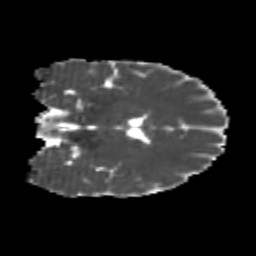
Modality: MD
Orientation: coronal
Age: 22
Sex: male
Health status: healthy
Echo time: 0.074 s